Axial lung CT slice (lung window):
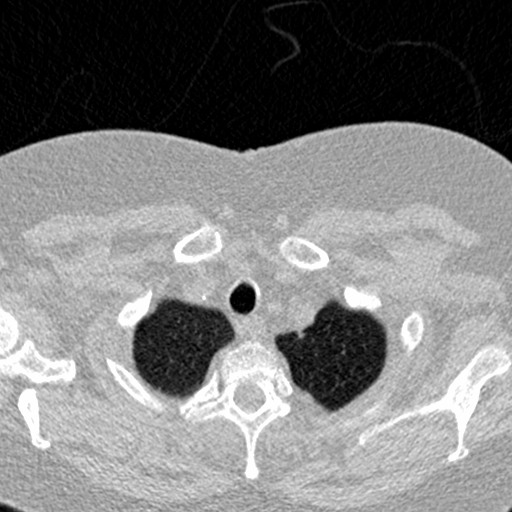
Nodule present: no